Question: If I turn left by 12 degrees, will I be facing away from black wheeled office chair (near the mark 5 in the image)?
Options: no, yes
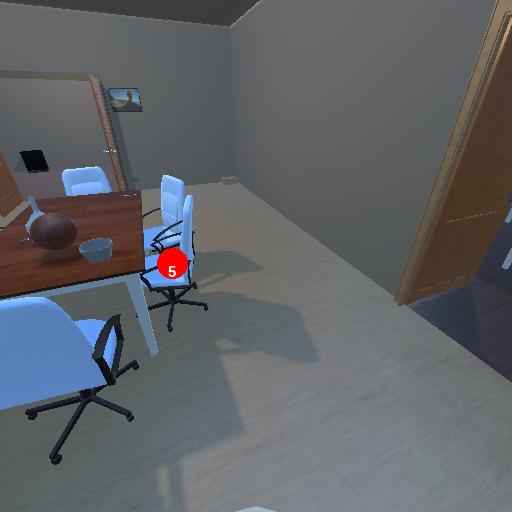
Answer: no